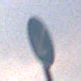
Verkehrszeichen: VorgeschriebeneVorbeifahrtLinks
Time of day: SunriseSunset
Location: Outdoor (Nature)
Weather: Overcast
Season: NotSpecified
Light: Natural